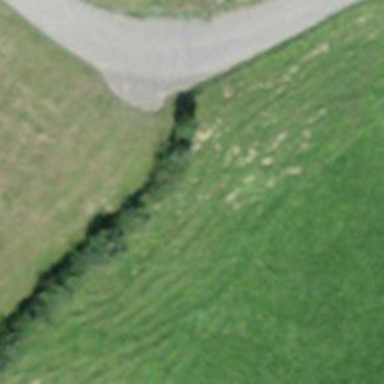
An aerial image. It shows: Hedge barrier.